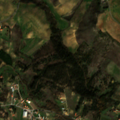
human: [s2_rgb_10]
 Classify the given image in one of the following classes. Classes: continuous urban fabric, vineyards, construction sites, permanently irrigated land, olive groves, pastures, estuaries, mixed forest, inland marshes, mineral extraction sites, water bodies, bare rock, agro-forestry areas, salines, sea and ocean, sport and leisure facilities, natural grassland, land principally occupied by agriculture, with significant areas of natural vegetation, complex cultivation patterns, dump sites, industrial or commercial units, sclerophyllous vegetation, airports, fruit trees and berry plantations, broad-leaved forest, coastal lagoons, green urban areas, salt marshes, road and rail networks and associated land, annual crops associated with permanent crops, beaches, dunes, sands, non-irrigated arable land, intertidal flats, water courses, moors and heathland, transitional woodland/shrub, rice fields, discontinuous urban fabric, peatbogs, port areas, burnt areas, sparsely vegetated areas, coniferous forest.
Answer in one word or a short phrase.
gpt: non-irrigated arable land, permanently irrigated land, complex cultivation patterns, land principally occupied by agriculture, with significant areas of natural vegetation